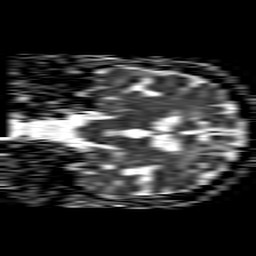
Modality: ADC
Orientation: coronal
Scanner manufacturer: philips
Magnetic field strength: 1.5 T
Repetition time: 4.6 s
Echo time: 0.08517 s